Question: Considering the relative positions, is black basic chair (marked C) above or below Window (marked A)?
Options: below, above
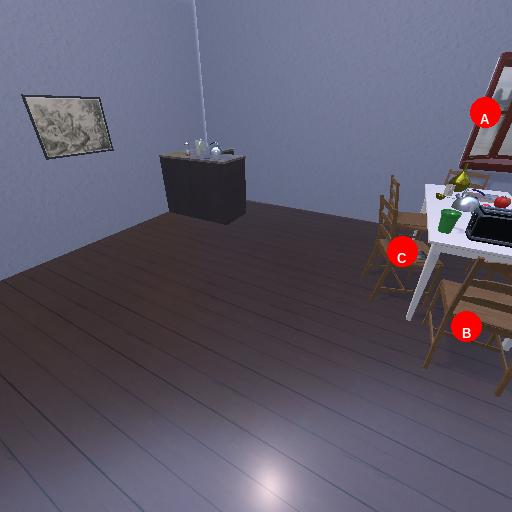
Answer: below